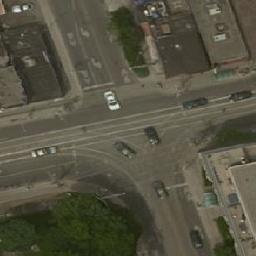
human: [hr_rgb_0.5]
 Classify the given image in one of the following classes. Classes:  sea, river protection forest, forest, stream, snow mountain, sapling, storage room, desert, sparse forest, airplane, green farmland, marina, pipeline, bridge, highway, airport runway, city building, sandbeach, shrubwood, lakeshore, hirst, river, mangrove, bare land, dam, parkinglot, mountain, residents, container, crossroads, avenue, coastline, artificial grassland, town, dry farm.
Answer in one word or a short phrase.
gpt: crossroads